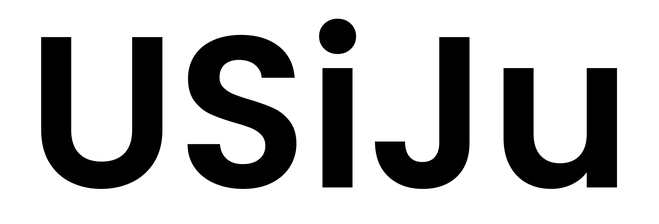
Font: Poppins-SemiBold